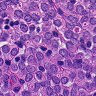
Metastatic tissue present: yes